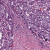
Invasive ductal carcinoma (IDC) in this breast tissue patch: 1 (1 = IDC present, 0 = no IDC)